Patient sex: M
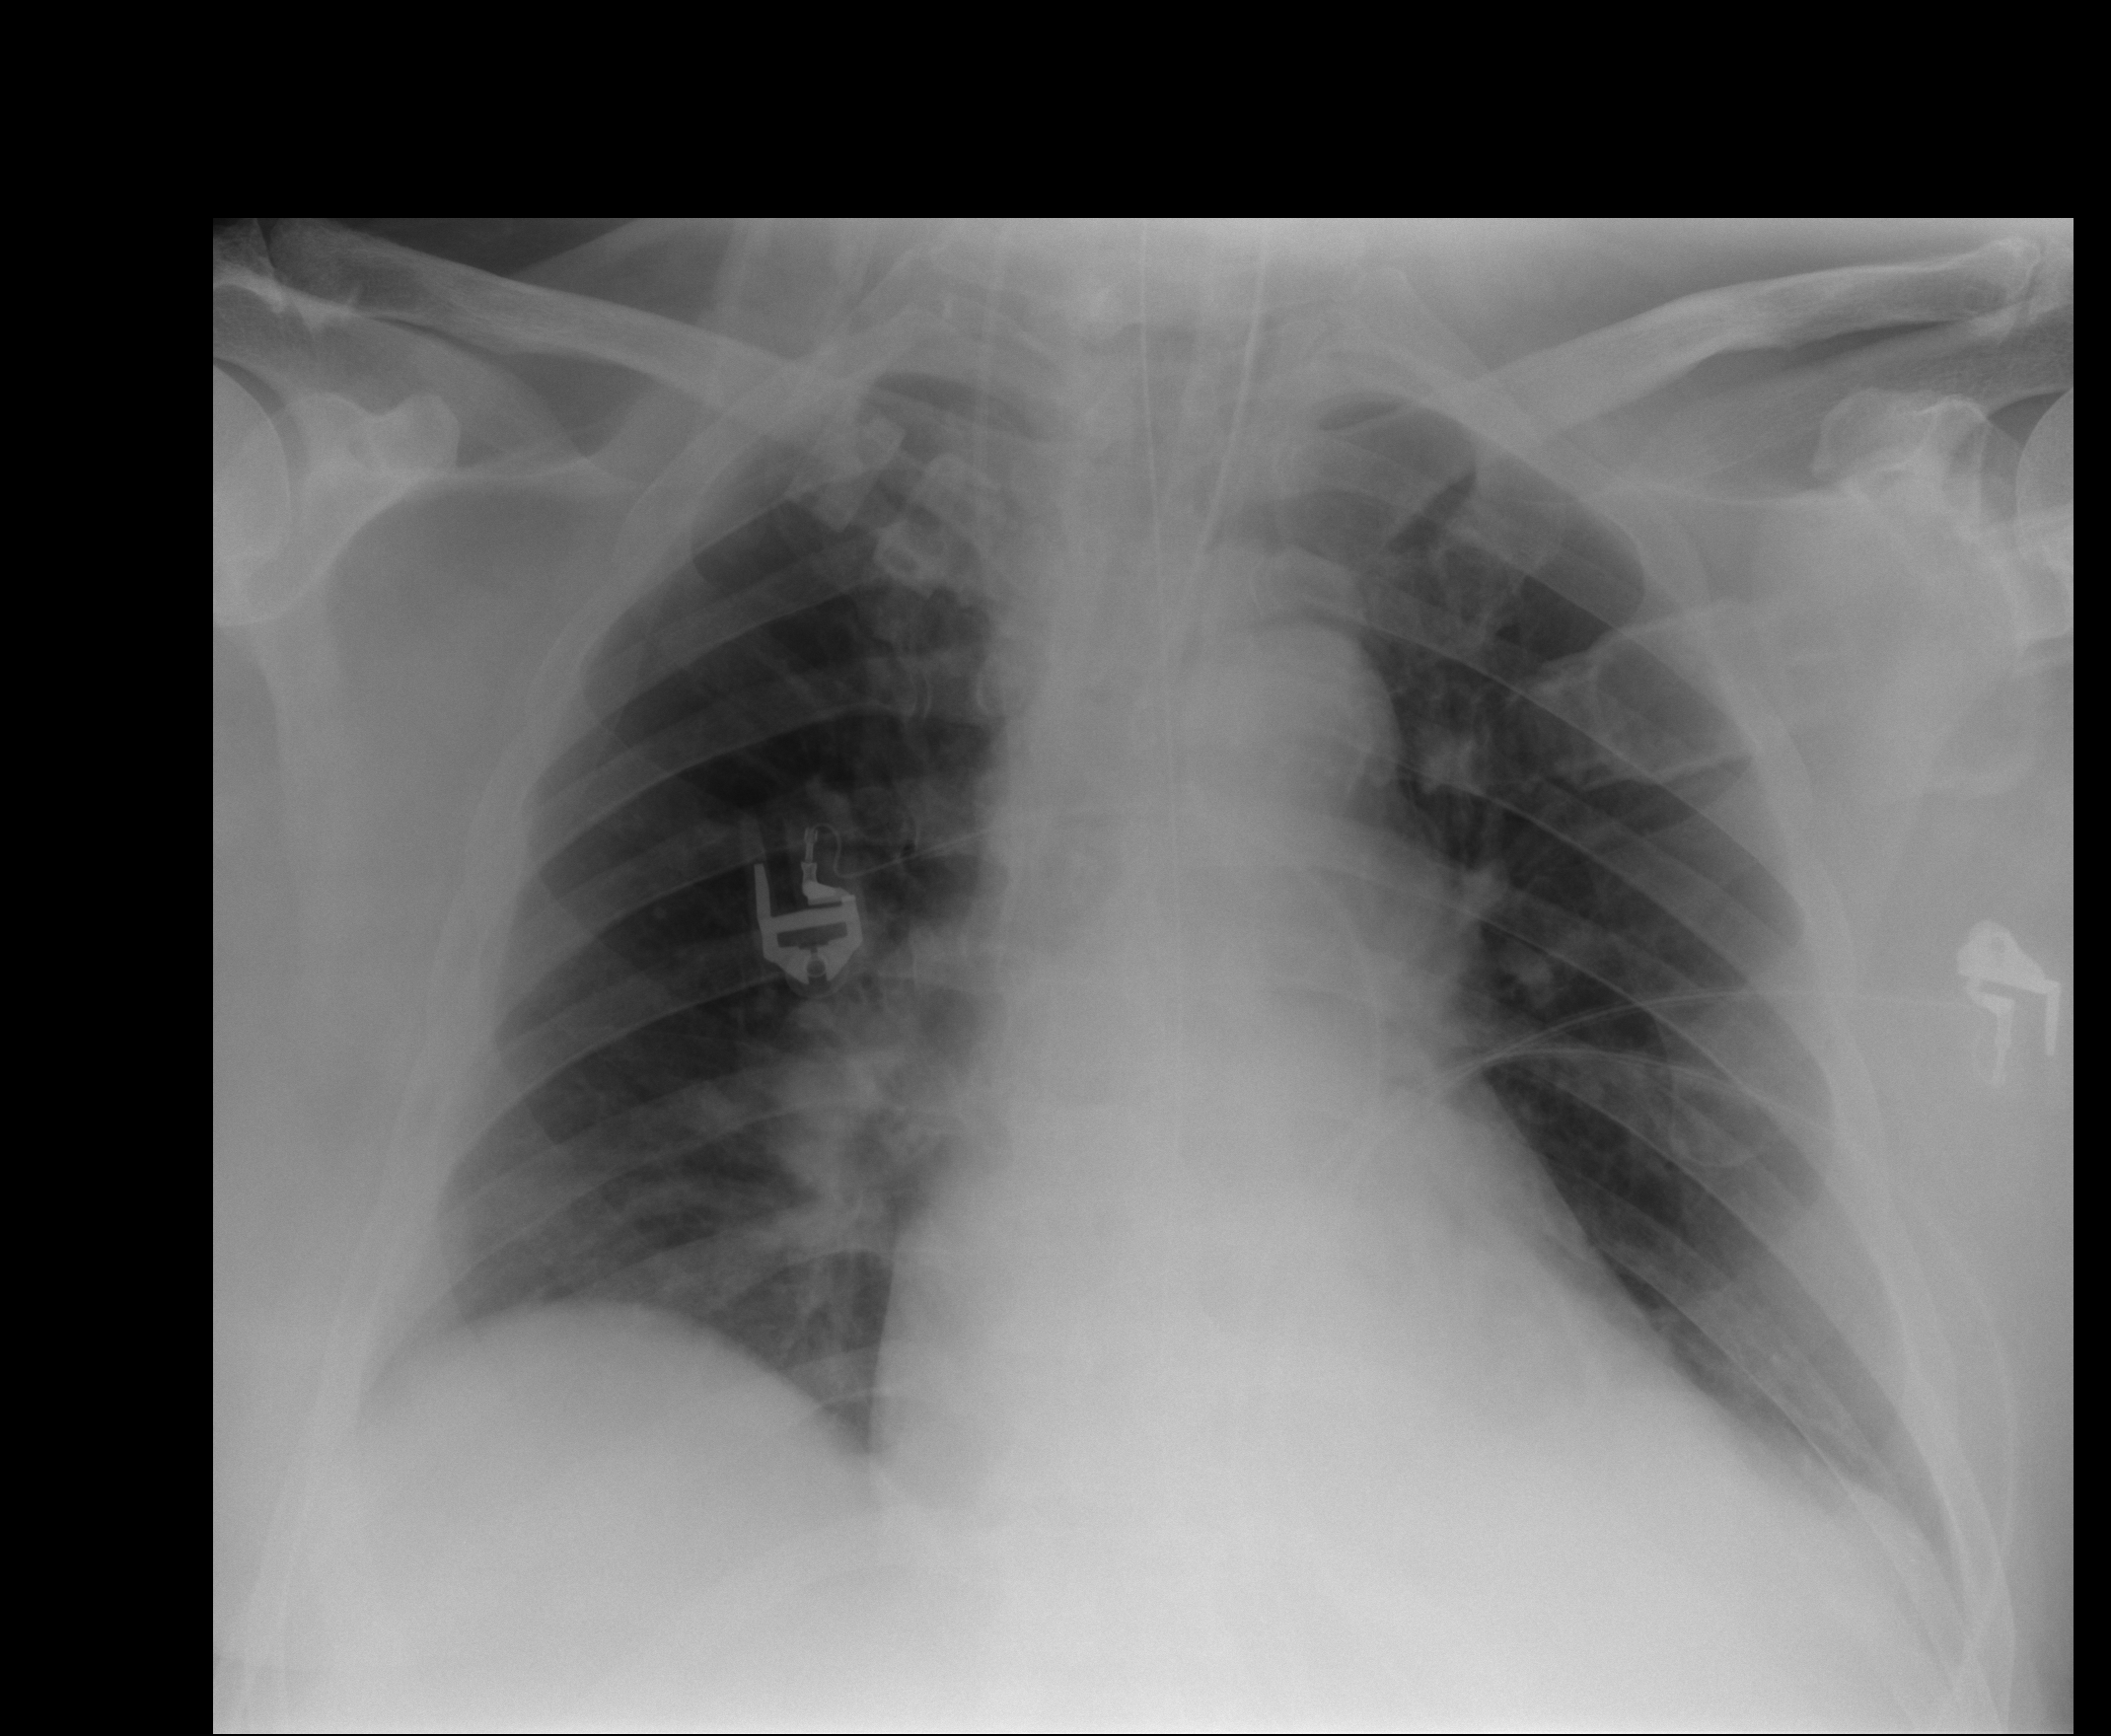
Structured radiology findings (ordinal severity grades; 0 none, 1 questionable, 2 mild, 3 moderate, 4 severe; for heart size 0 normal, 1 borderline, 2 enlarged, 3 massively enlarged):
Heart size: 2
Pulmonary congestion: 1
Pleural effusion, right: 0
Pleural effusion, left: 0
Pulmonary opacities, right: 0
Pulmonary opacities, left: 0
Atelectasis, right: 1
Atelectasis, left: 0